Question: There is an ImageView and it has an Image, which has been zoomed and rotated.
See the picture:

The image is scaled by 'android.graphics.Matrix'.
You can see there is red point which is the center point of the image, and also a blue border. How to calculate them?
(Update: I want to operate on the image of the girl inside the blue border, not the whole picture, that's background)
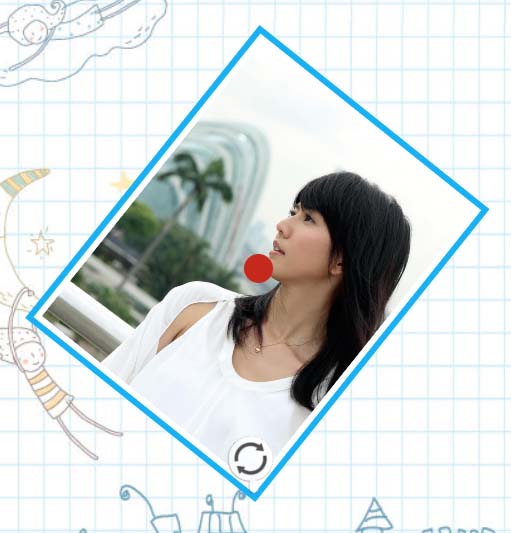
Answer: There is a mathematical dependency between two. If there is other information available:
-assuming rectangle has right angles for all corners-.
'''
center.X = (aCorner.X + oppositeCorner.X)/2;
center.Y = (aCorner.Y + oppositeCorner.Y)/2;
'''
Where aCorner is a arbitrary corner and oppositeCorner is opposite corner to aCorner.
This was trivial, a little more hard work included to calculate borders (and a bit more of information; center position, width and the height of the picture and rotation angle).
Assuming image's width is "w", height is "h", angle is "a", and center "cX" and "cY".
First corner;
'''
length = sqrt(w^2+h^2)/2;
x = (length)*(cos(a)*(-w/length) - (h/length)*sin(a)) + cX;
y = (length)*(sin(a)*(-w/length) + (h/length)*cos(a)) + cY;
'''
Second corner;
'''
x = (length)*(cos(a)*(w/length) + sin(a)*(h/length)) + cX;
y = (length)*(cos(a)*(h/length) - sin(a)*(w/length)) + cY;
'''
Third;
'''
x = -(length)*(cos(a)*(-w/length) + (h/length)*sin(a)) + cX;
y = -(length)*(sin(a)*(-w/length) - (h/length)*cos(a)) + cY;
'''
Fourth;
'''
x = -(length)*(cos(a)*(w/length) - sin(a)*(h/length)) + cX;
y = (length)*(cos(a)*(h/length) - sin(a)*(w/length)) + cY;
'''
Length is a half of diagonal of the rectangle. The inner part with cos and sin is result of trigonometric transformation:
'''
sin(a+b) = sin(a)*cos(b) + cos(a)*sin(b)
[....]
'''
And cX and cY is used to translate corners from a arbitrary coordinate system to a specific coordinate system.
I know, I know this was kind of overkill. Matrix class may have this functions on its own. I believe if it has, the method used in it can be broken into method I described here.
NOTE: Angle a -actually even sin(a) and cos(a), which is better- can be accessed via
Matrix.getValues(float[] values)
Most 2D matrices use this scheme:
'''
| sin(a) 0 0 |
| 0 -cos(a) 0 |
| 0 0 scale|
'''
I am not sure about particular implementation of Android API.
BTW, there may have been some signature errors up there so be careful.